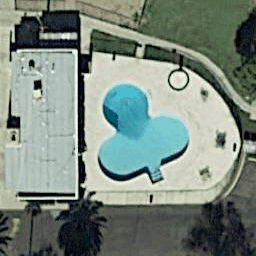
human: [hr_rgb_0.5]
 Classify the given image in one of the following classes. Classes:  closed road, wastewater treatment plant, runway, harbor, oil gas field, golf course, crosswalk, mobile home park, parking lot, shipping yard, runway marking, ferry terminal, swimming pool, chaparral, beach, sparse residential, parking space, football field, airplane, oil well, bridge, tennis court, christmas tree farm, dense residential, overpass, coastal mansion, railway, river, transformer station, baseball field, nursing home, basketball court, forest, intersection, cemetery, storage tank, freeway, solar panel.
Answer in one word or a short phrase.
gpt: swimming pool